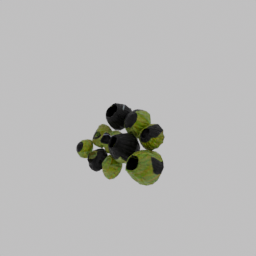
Label: animals